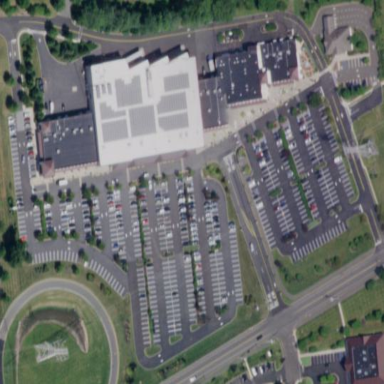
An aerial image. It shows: Retail area.